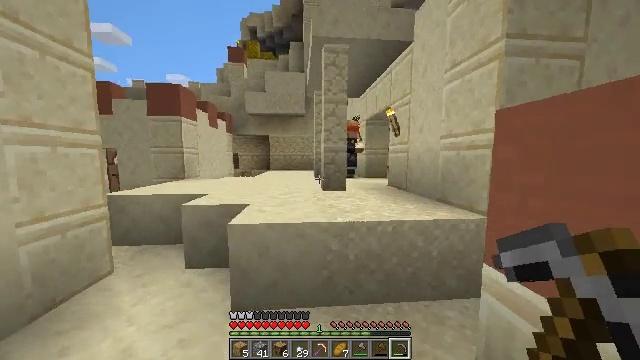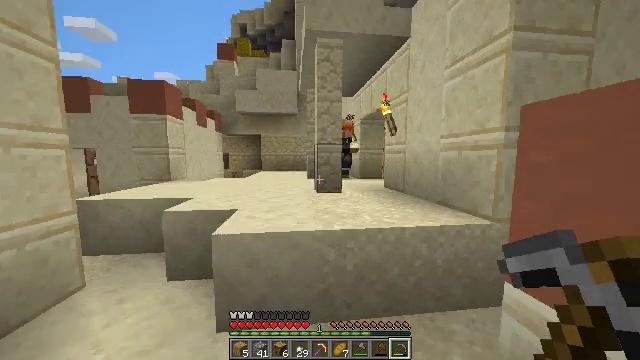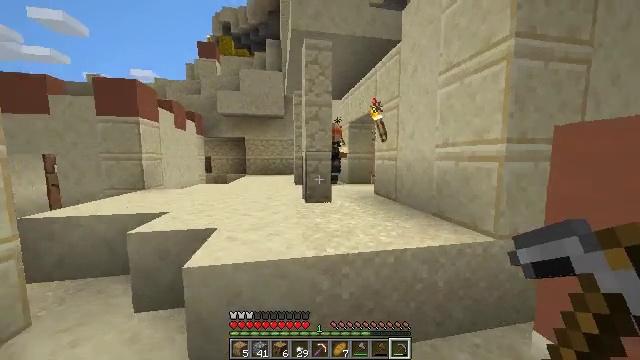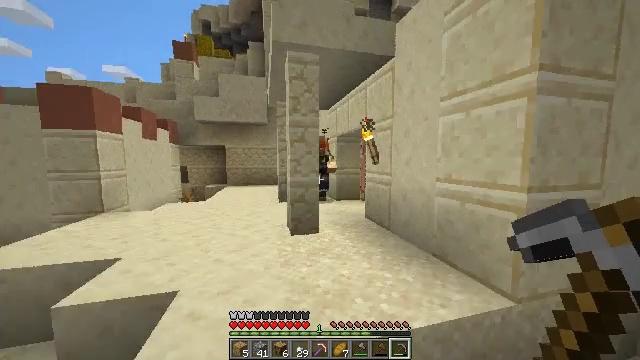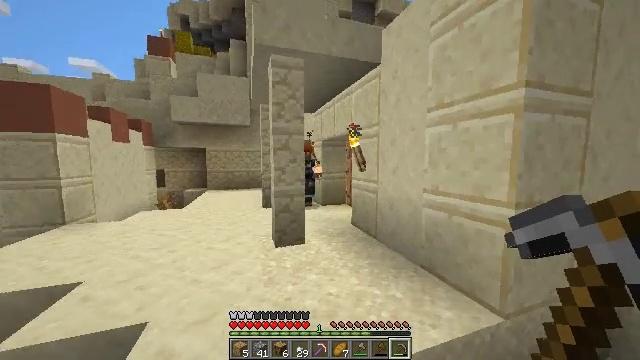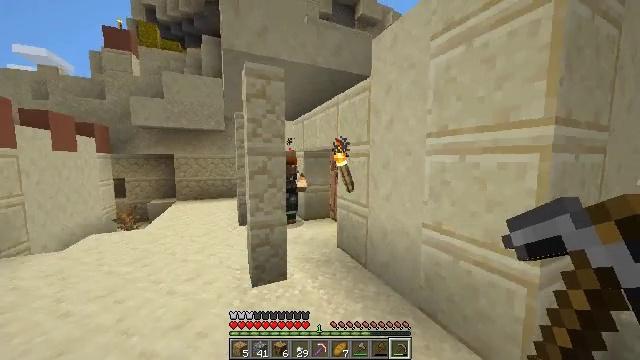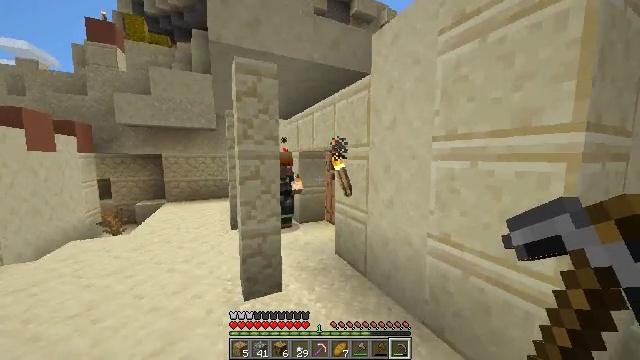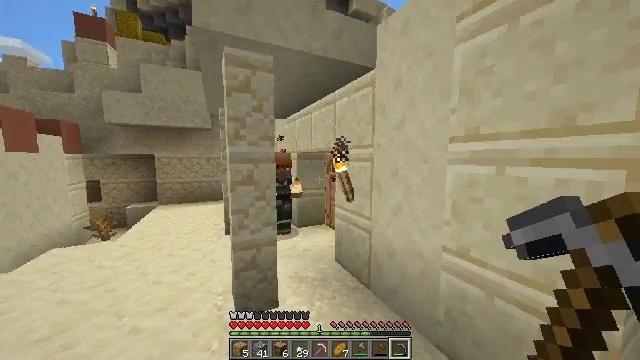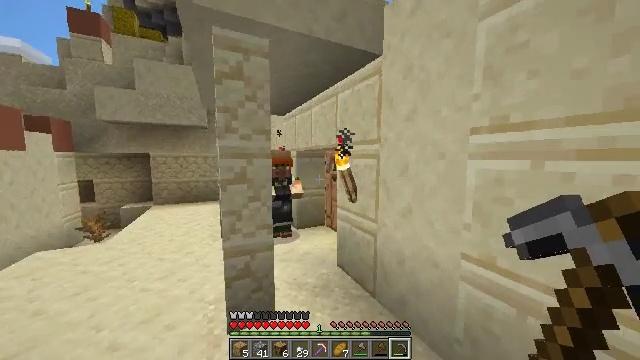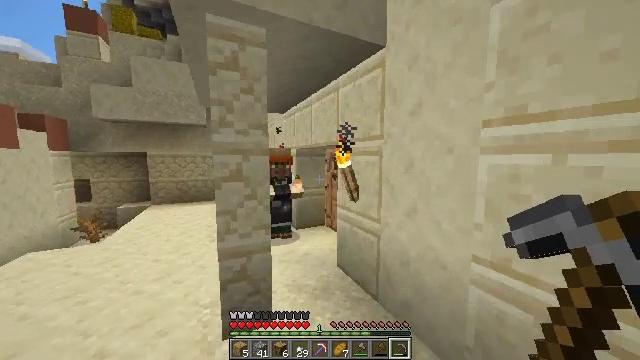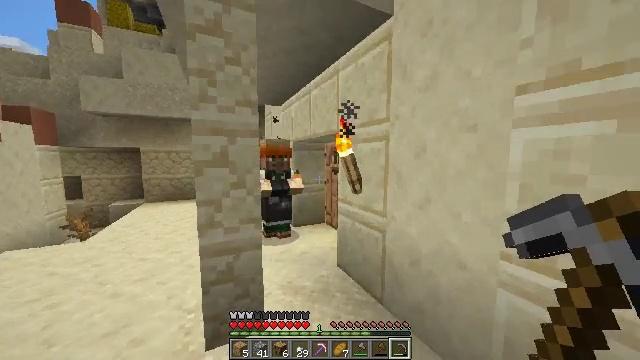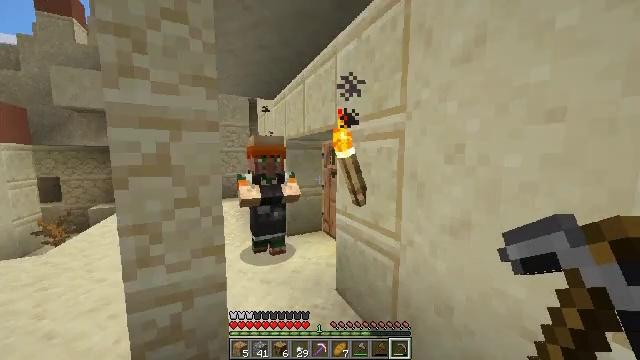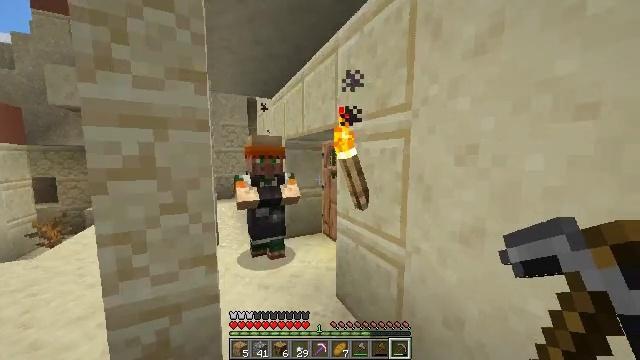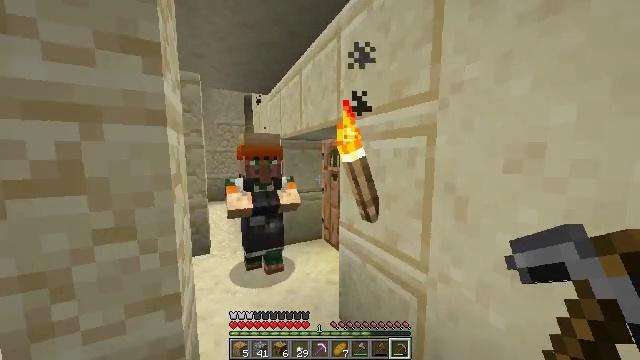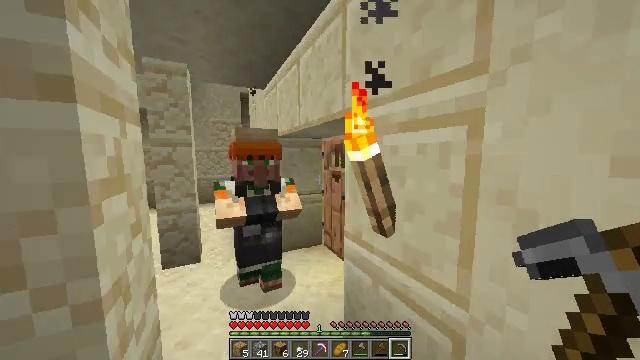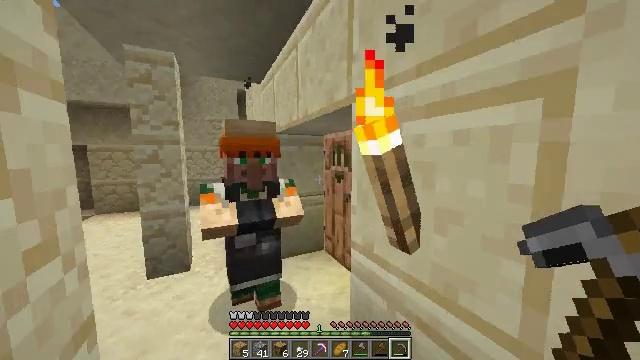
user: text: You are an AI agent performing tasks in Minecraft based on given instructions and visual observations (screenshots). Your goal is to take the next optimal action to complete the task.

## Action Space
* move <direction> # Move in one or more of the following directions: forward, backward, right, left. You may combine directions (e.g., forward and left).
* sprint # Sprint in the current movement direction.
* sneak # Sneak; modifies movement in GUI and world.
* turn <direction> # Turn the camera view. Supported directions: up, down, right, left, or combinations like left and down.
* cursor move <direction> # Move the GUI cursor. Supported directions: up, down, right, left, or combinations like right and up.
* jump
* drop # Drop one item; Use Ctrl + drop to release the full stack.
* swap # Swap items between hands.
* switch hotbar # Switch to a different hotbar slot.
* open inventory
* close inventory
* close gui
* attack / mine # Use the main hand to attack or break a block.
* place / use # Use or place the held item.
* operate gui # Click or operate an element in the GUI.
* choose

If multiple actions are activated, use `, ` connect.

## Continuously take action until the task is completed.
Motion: motion action
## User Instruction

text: Left click on the stonecutter to break it.
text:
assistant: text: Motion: move forward, turn right
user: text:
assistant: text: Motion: move forward, turn right, jump
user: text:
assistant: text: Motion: move forward, turn right, jump
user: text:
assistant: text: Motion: move forward, turn right, jump
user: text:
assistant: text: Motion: move forward, turn right, jump
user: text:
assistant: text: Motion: move forward and move right, turn right
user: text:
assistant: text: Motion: move forward and move right
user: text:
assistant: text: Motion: move forward and move right
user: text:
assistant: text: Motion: move forward and move right
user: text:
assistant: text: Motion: move forward and move right
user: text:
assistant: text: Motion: move forward
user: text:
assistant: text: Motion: move forward
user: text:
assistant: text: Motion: move forward
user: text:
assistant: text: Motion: move forward
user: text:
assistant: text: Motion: move forward
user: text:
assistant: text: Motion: move forward
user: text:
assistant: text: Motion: move forward, turn right and down
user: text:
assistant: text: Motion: move forward and move left, turn right and down
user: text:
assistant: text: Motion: move forward and move left, turn right and down
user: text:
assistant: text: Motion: move forward and move left, turn right and down
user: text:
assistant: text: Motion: move forward and move left, turn right and down
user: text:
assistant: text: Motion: move forward and move left, turn right
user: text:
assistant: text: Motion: move forward, turn right
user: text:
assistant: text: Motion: move forward, turn right
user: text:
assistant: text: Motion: move forward, turn right
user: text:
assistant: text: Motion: move forward, turn right
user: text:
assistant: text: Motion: move forward
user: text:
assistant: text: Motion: move forward
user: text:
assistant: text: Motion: move forward
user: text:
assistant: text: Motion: move forward